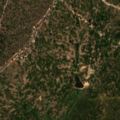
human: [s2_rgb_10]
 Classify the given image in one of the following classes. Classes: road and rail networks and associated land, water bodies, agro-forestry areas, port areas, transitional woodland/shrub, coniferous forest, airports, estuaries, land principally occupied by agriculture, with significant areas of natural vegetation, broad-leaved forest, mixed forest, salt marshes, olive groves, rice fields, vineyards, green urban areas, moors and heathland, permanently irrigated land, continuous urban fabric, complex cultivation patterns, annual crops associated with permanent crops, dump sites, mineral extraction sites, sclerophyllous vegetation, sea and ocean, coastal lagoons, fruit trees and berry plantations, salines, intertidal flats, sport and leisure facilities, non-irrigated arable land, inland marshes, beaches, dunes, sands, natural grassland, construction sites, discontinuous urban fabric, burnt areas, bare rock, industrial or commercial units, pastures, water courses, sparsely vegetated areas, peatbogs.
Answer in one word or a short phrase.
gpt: non-irrigated arable land, agro-forestry areas